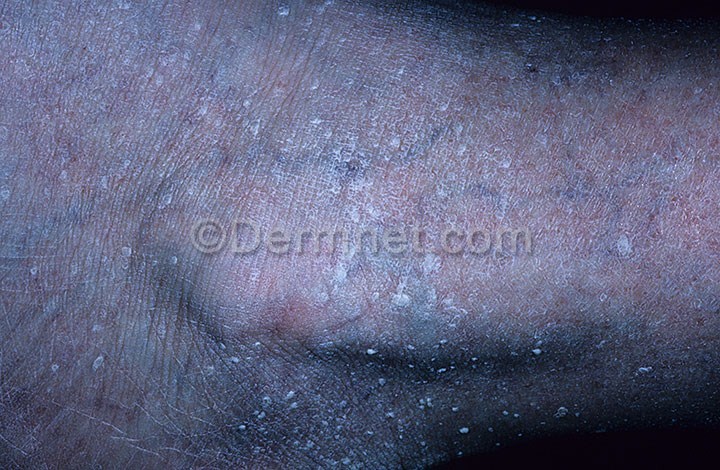
Disease: Seborrheic Keratoses and other Benign Tumors